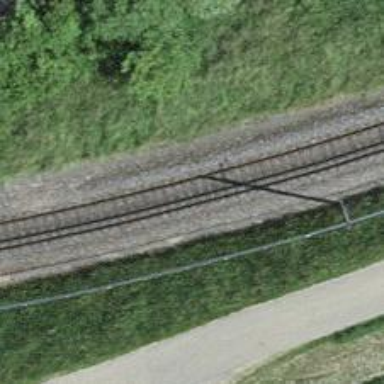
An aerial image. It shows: Single railway track with electrification through contact line.